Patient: sex M, age 34
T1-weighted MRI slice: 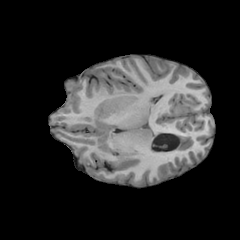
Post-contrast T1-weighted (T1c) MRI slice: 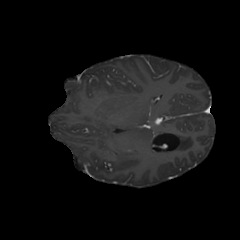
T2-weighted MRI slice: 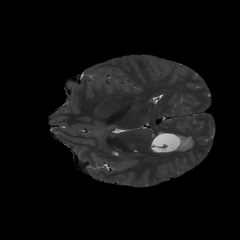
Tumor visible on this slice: no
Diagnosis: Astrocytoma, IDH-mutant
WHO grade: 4